Question: I have dual head (VGA output, DVI or HDMI output) from 1 PC using this 'xrandr --output VGA1 --left-of LVDS1'. Each having 1024x768 resolution.
When i use this using Java:
'''
screen = Toolkit.getDefaultToolkit().getScreenSize();
'''
I get a huge two screen width together. As a result my Width and height is huge.
Where i only need to place my application in one screen either VGA or DVI. But using Java how do i know that?
How do i tell that using Toolkit.getDefaultToolkit() ?
Example: (my application has to run where Java is labeled)

'''
import java.awt.GraphicsDevice;
import java.awt.GraphicsEnvironment;
public class Test {
public static void main(String[] a) throws Exception {
GraphicsEnvironment ge = GraphicsEnvironment.getLocalGraphicsEnvironment();
GraphicsDevice[] screenDevices = ge.getScreenDevices();
for (int i = 0; i < screenDevices.length; i++) {
System.out.println(screenDevices[i].getIDstring());
DisplayMode dm = screenDevices[i].getDisplayMode();
int screenWidth = dm.getWidth();
int screenHeight = dm.getHeight();
System.out.println("Cake: " + screenWidth + " " + screenHeight);
}
}
}
Output:
:0.0
Cake: 1024 768
:0.1
Cake: 1024 768
'''
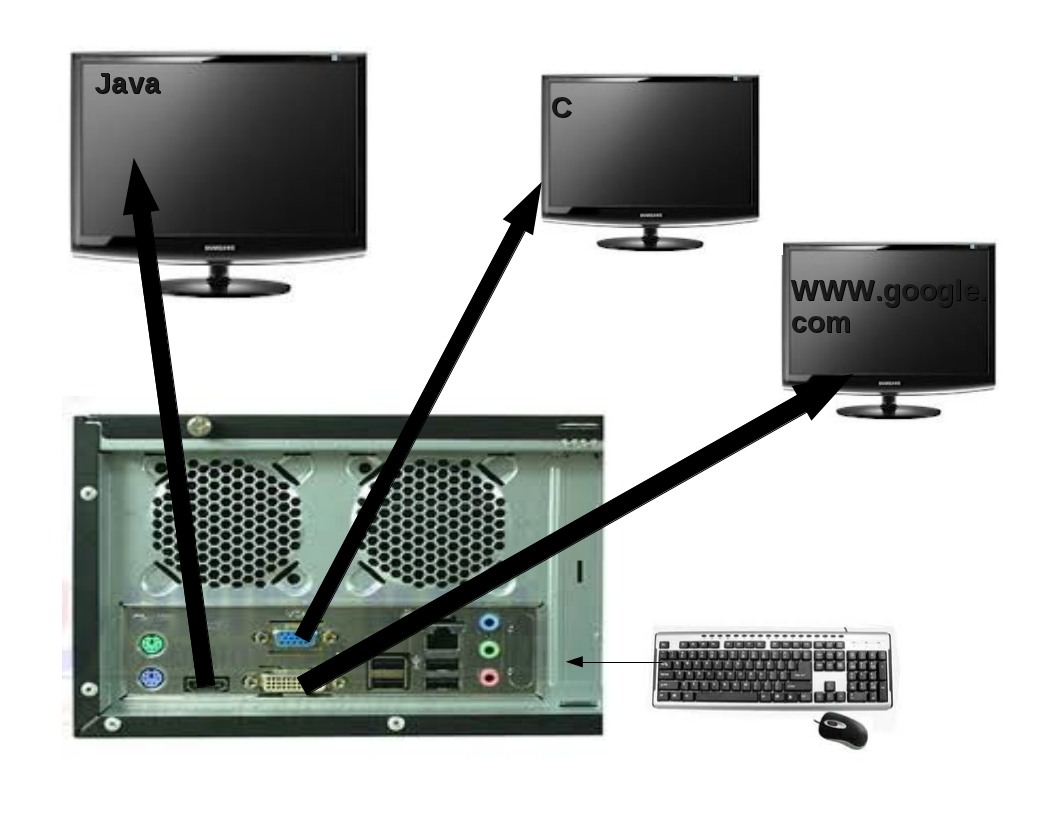
Answer: I think
'''
GraphicsEnvironment.getLocalGraphicsEnvironment().getScreenDevices()
'''
is what you are looking for. And then from there you can iterate through the screens and get the screen dimension by 'getDisplayMode()'